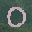
Label: 0